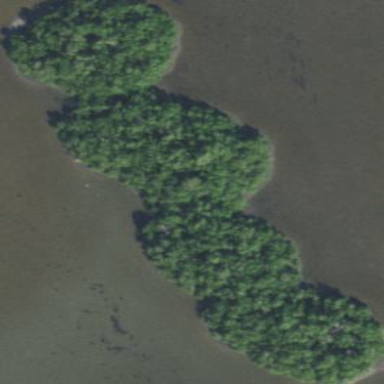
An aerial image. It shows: Image showing island.